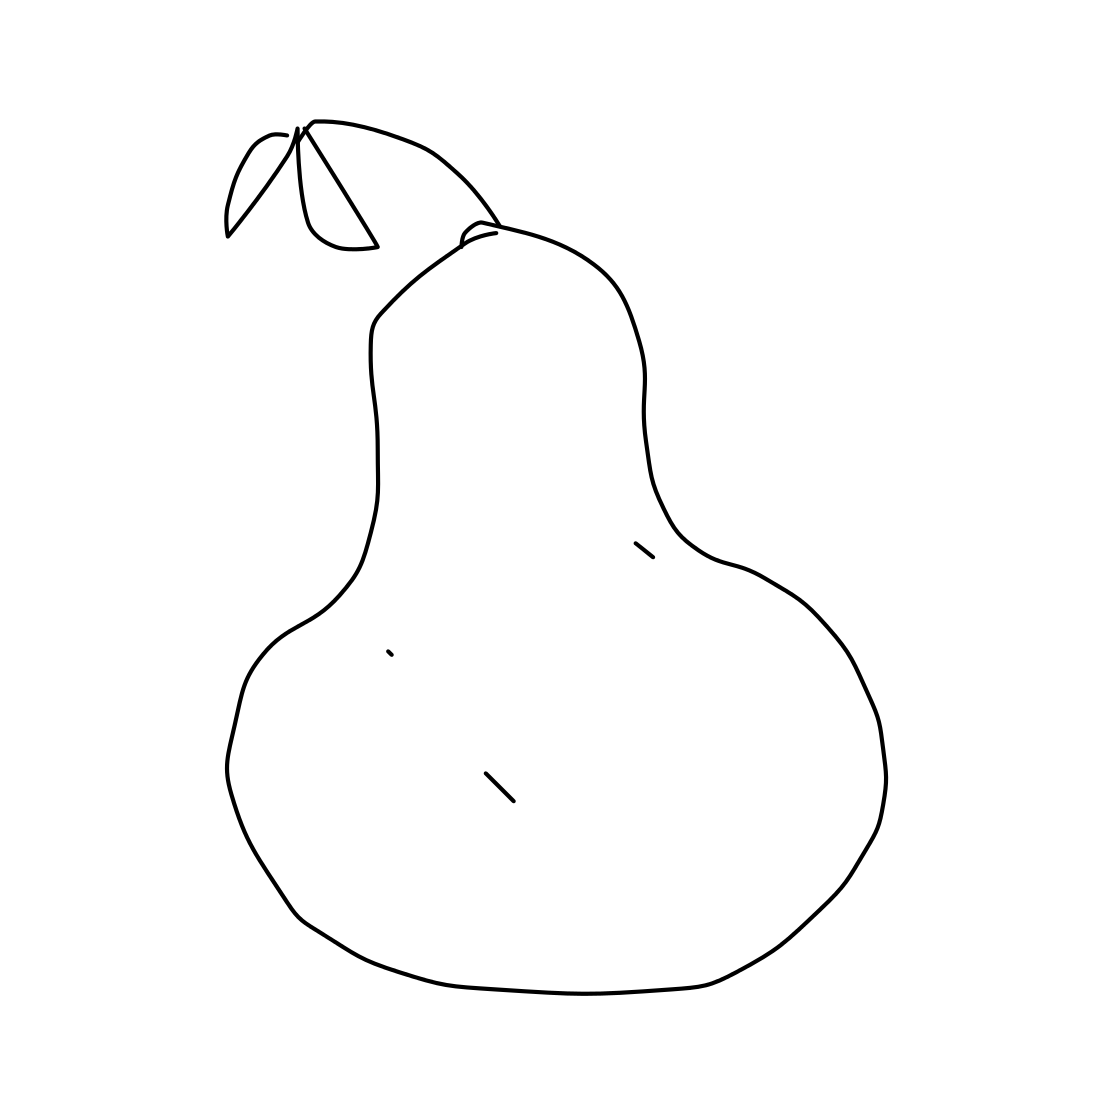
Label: pear